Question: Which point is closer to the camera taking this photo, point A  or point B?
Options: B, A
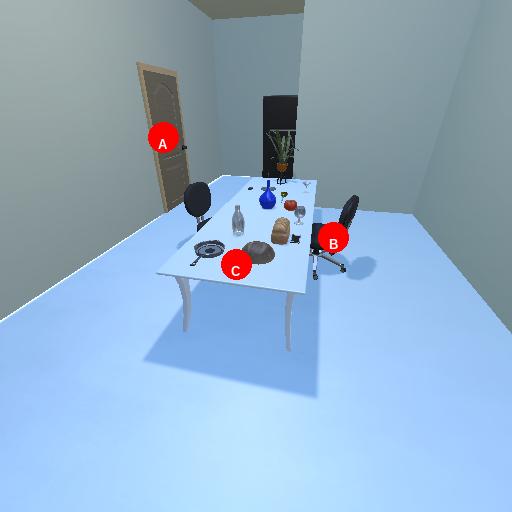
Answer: B